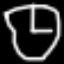
Label: clock